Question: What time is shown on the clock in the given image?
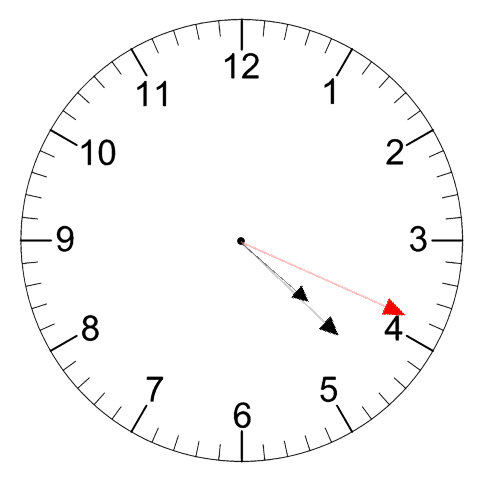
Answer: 04:22:19